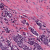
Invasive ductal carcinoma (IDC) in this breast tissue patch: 1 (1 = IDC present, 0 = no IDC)